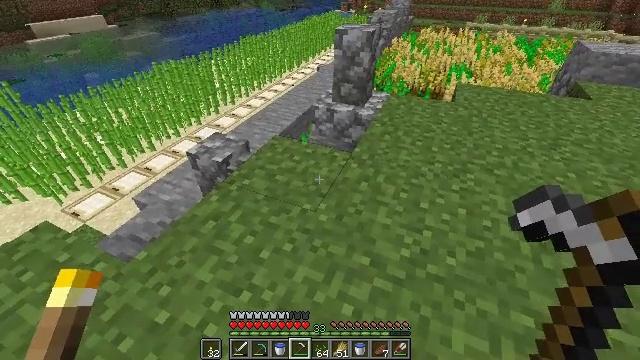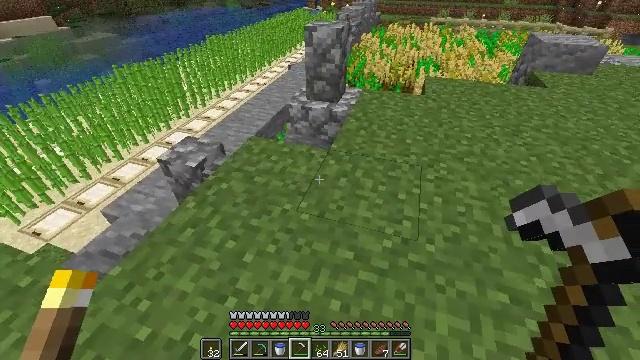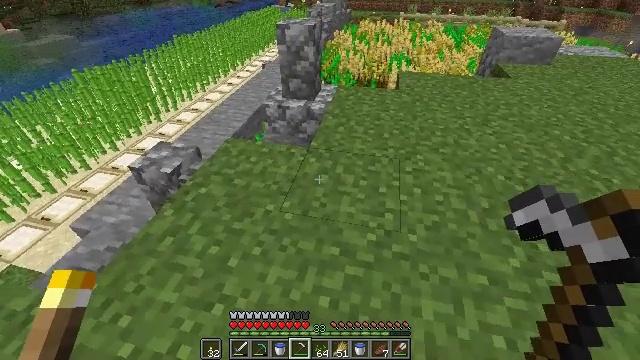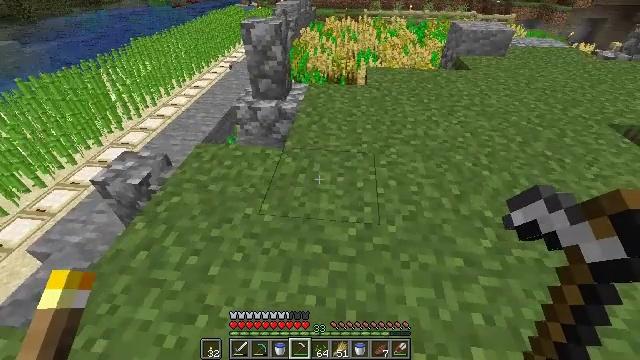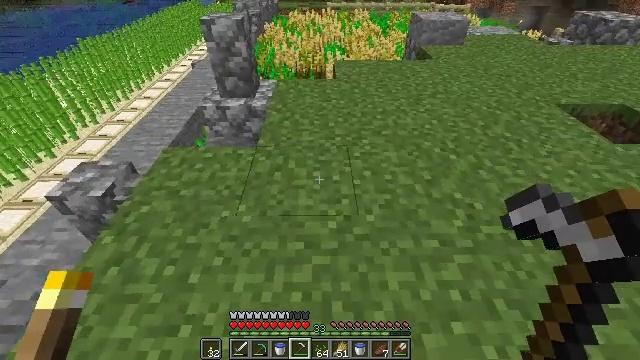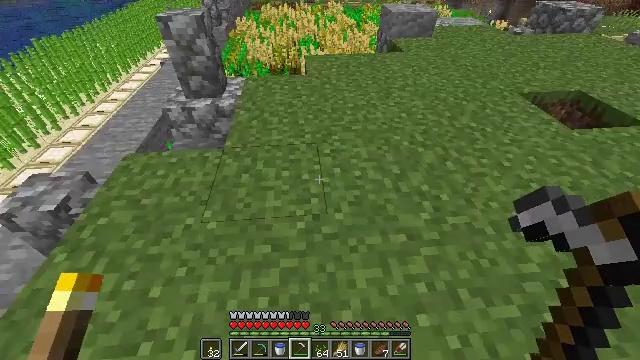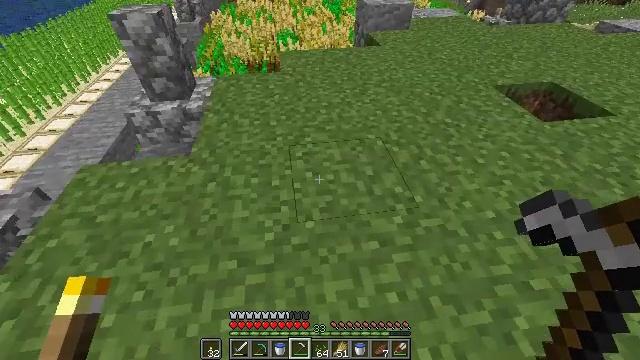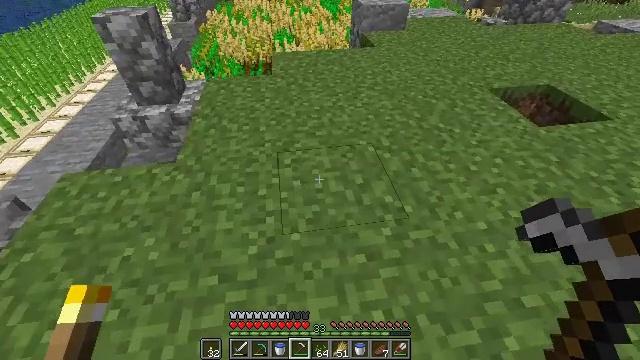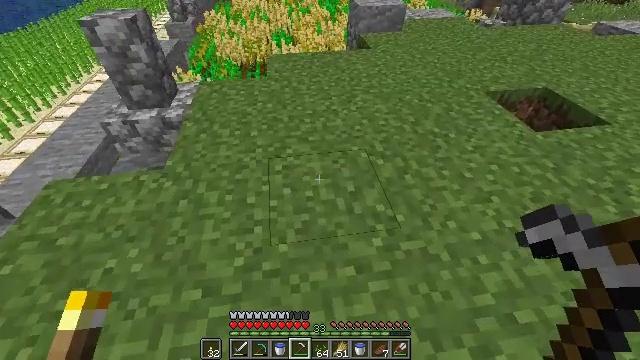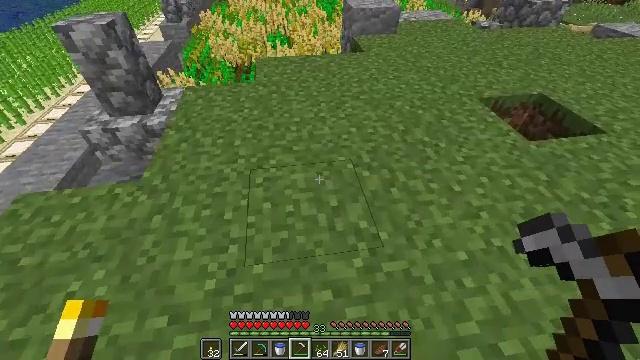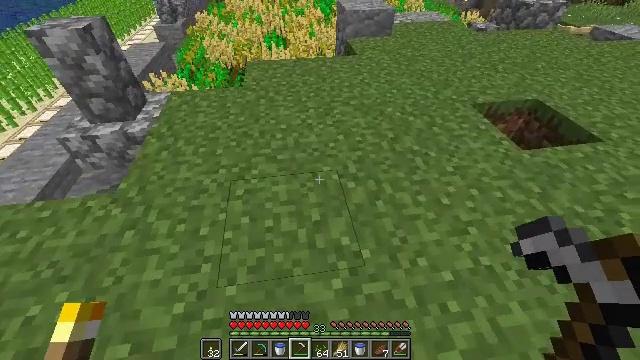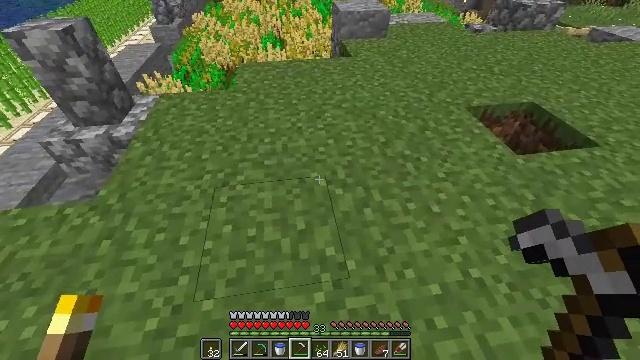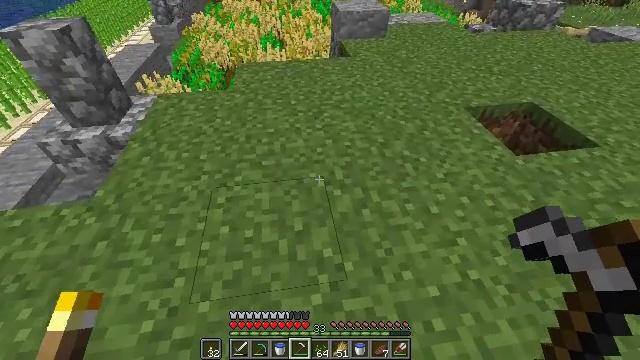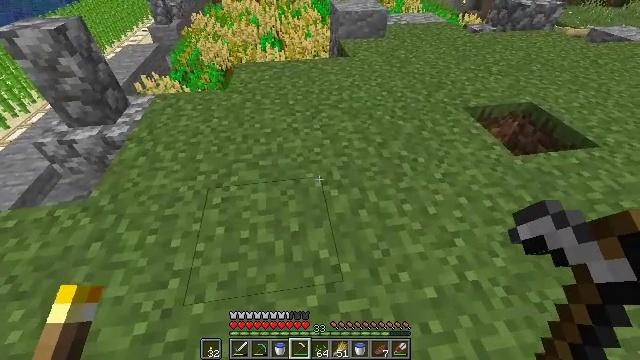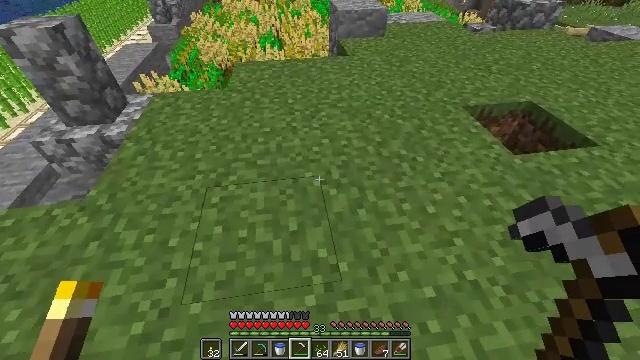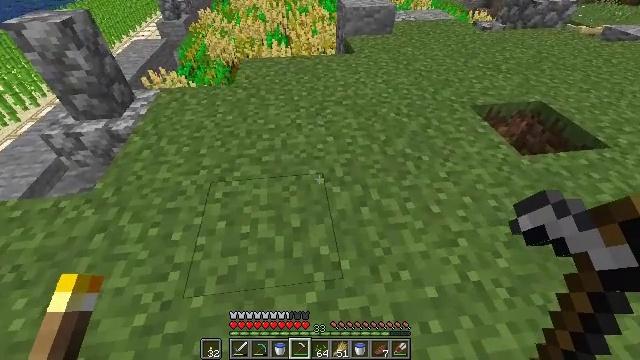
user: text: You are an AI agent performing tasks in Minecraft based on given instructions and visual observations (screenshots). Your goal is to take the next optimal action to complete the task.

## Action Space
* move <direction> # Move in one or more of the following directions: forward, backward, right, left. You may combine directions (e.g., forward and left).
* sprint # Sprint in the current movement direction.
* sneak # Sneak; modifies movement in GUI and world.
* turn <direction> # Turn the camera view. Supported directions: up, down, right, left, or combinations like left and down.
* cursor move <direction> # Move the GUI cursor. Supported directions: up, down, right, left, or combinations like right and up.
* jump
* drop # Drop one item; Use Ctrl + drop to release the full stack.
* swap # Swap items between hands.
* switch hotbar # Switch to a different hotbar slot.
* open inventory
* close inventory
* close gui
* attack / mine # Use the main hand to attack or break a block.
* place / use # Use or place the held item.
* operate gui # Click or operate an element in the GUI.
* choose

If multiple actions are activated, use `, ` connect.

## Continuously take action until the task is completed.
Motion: motion action
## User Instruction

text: Collect the grass block using a shovel.
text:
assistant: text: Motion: turn right
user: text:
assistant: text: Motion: turn right
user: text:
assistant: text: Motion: turn right
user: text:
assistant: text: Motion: move right, turn right and down
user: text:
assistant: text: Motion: move forward and move right, turn right and down
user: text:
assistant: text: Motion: move forward and move right, turn right and down
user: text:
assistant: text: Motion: move forward and move right
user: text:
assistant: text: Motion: move forward and move right
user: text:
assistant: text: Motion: move forward and move right
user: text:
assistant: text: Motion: no_op
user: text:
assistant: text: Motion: no_op
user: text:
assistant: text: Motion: no_op
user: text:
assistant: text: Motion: no_op
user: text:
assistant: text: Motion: no_op
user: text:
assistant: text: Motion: turn left
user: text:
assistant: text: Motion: turn left
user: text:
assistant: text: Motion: turn left
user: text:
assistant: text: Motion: no_op
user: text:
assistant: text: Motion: move right
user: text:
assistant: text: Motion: move right
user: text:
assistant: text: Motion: move right
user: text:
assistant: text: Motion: move right
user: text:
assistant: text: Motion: move right, turn left
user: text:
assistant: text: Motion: move right
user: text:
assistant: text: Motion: no_op
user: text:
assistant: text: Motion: no_op
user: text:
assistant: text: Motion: no_op
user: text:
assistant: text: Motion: no_op
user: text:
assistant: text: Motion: turn up
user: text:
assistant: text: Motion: turn right and up